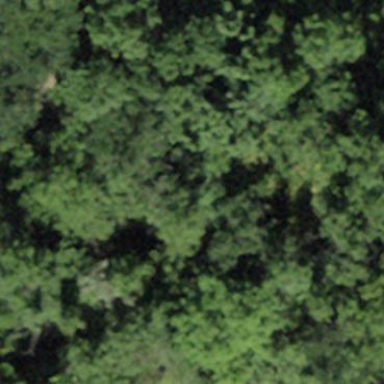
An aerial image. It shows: Forest area.